Interaction volume radius: 10 \u00c5
Interaction volume height: 10 \u00c5
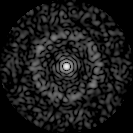
Disorder parameter: 0.8364